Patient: sex F, age 70
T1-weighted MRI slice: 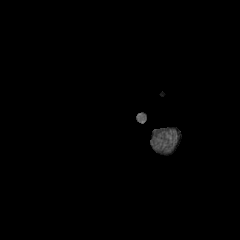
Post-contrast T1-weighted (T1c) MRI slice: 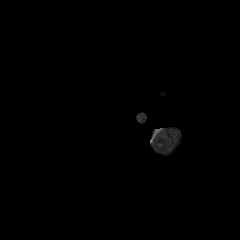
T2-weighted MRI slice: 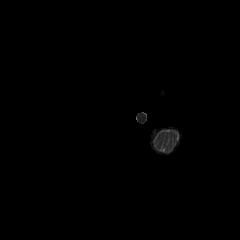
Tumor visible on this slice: no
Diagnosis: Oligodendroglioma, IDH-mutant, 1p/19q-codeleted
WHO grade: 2